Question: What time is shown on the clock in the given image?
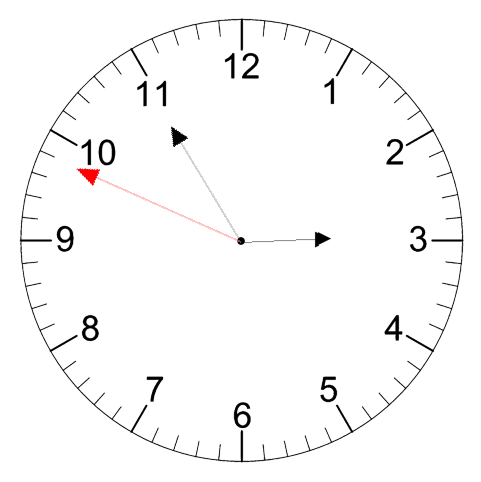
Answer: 02:54:49